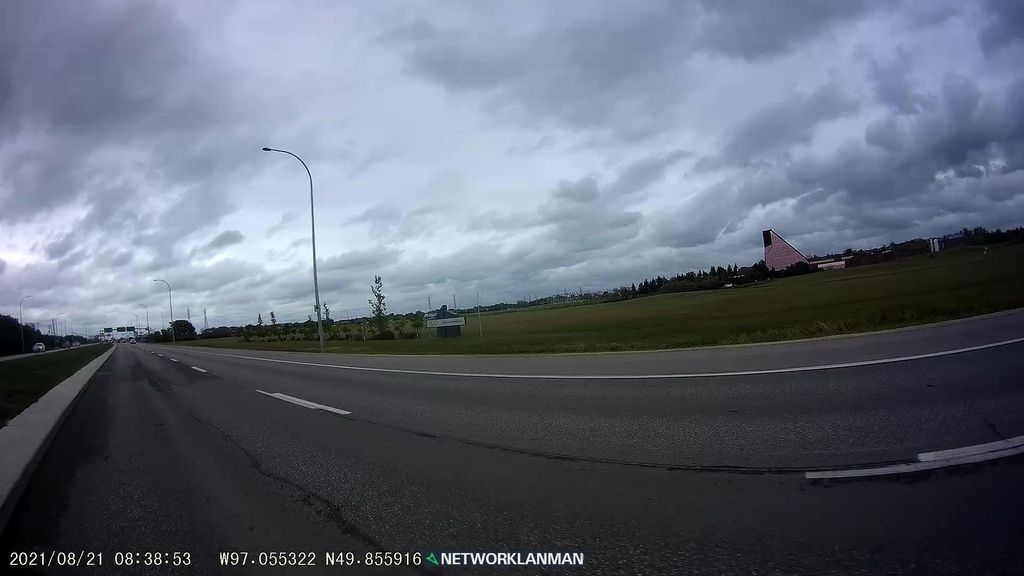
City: winnipeg